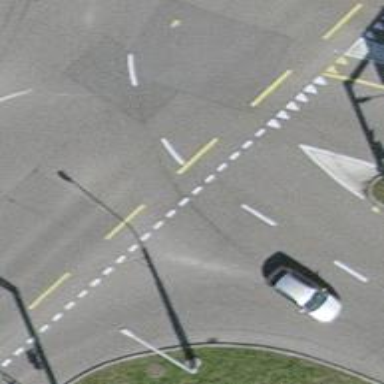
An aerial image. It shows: Road with traffic signals.